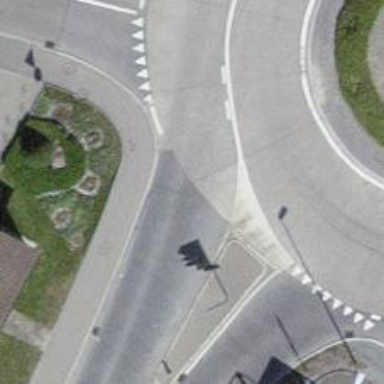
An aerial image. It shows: Secondary road with concrete surface.